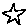
Label: star